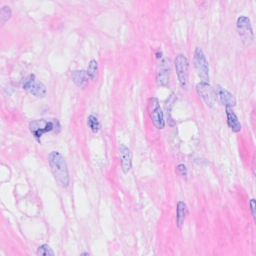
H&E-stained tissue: Breast